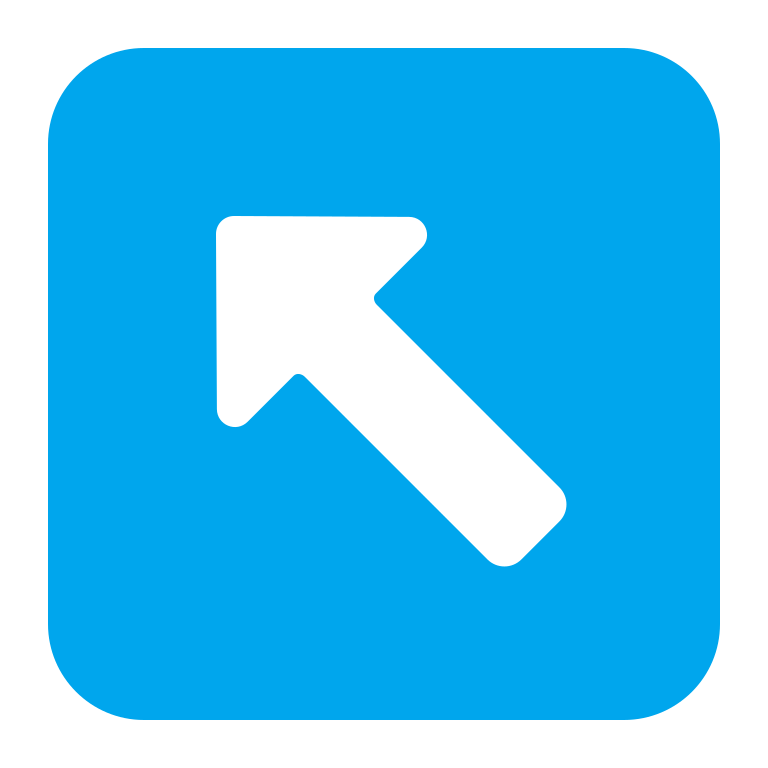
up left arrow flat